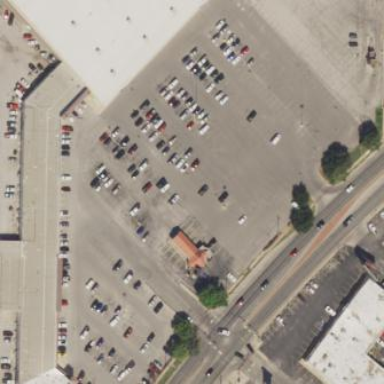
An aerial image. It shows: Retail area.